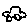
Label: car